Question: Help, I am coding this game, and I keep getting an error that says:
> Thread 1: EXC_BAD_INSTRUCTION (code=EXC_I386_INVOP, subcode=0x0)
Example:

Everything has worked normally until I added code for the trump coin image and the label that says 'Score:'
'''
import UIKit
class ViewController: UIViewController {
//DEFINING VARIABLES
var gameIsRunning = false
var paused = false
var totalCoins = 0
var totalScore = 0
var gameCoins = 0
var gameScore = 0
@IBOutlet var titleCoinsLabel: UILabel!
@IBOutlet var titleScoreLabel: UILabel!
@IBOutlet var titleTrumpCoin: UIImageView!
@IBOutlet var titleScoreRun: UILabel!
@IBOutlet var gameTitle: UILabel!
@IBOutlet var playButton: UIButton!
@IBOutlet var pauseButton: UIButton!
@IBOutlet var pauseView: UIView!
@IBOutlet var resumeButton: UIButton!
@IBOutlet var optionsButton: UIButton!
@IBOutlet var tutorialButton: UIButton!
@IBOutlet var rateApp: UIButton!
@IBOutlet var quitButton: UIButton!
@IBOutlet var tutorialBackButton: UIButton!
@IBOutlet var tutorialView: UIView!
@IBOutlet var titleOptions: UIButton!
@IBOutlet var titleTutorial: UIButton!
@IBOutlet var optionsView: UIView!
@IBOutlet var optionsBack: UIButton!
//WHEN GAME LOADS WHAT TO DO
override func viewDidLoad() {
super.viewDidLoad()
gameIsRunning = false
pauseButton.isHidden = true
pauseButton.isEnabled = false
pauseButton.layer.cornerRadius = 10
pauseButton.alpha = 0.75
pauseView.isHidden = true
pauseView.layer.cornerRadius = 20
tutorialView.isHidden = true
resumeButton.layer.cornerRadius = 8
optionsButton.layer.cornerRadius = 8
tutorialButton.layer.cornerRadius = 8
rateApp.layer.cornerRadius = 8
quitButton.layer.cornerRadius = 8
tutorialBackButton.layer.cornerRadius = 8
optionsView.layer.cornerRadius = 20
optionsBack.layer.cornerRadius = 8
optionsView.isHidden = true
titleCoinsLabel.text = String(totalCoins)
}
override func didReceiveMemoryWarning() {
super.didReceiveMemoryWarning()
// Dispose of any resources that can be recreated.
}
//STARTING GAME
@IBAction func startGame(_ sender: AnyObject) {
if gameIsRunning == false {
gameIsRunning = true
titleCoinsLabel.isHidden = true
titleScoreLabel.isHidden = true
playButton.isHidden = true
playButton.isEnabled = false
gameTitle.isHidden = true
gameTitle.isEnabled = false
pauseButton.isHidden = false
pauseButton.isEnabled = true
titleTutorial.isHidden = true
titleTutorial.isEnabled = false
titleOptions.isHidden = true
titleOptions.isEnabled = false
titleScoreRun.isHidden = true
titleTrumpCoin.isHidden = true
//NOT DEFINED YET
runGame()
}
}
//PAUSE
@IBAction func pauseGame(_ sender: AnyObject) {
paused = true
pauseView.isHidden = false
}
//RESUME
@IBAction func resumeGame(_ sender: AnyObject) {
paused = false
pauseView.isHidden = true
}
//VIEW OPTIONS
@IBAction func optionsView(_ sender: AnyObject) {
optionsView.isHidden = false
pauseView.isHidden = true
}
@IBAction func titleOptionsView(_ sender: AnyObject) {
optionsView.isHidden = false
}
//BACK FROM OPTIONS
@IBAction func optionsBack(_ sender: AnyObject) {
optionsView.isHidden = true
if (paused == true) {
pauseView.isHidden = false
} else {
pauseView.isHidden = true
}
}
//OPTIONS TWEAKS
@IBAction func gameVolumeSlider(_ sender: AnyObject) {
}
@IBAction func musicVolumeSlider(_ sender: AnyObject) {
}
//VIEW TUTORIAL
@IBAction func tutorialView(_ sender: AnyObject) {
pauseView.isHidden = true
tutorialView.isHidden = false
}
@IBAction func titleTutorial(_ sender: AnyObject) {
tutorialView.isHidden = false
}
//BACK FROM TUTORIAL
@IBAction func backTutorial(_ sender: AnyObject) {
tutorialView.isHidden = true
if (paused == true) {
pauseView.isHidden = false
} else {
pauseView.isHidden = true
}
}
//RATE APP
@IBAction func rateApp(_ sender: AnyObject) {
}
//QUIT GAME
@IBAction func quitGame(_ sender: AnyObject) {
titleScoreLabel.isHidden = false
titleCoinsLabel.isHidden = false
pauseButton.isHidden = true
pauseView.isHidden = true
gameTitle.isHidden = false
gameTitle.isEnabled = true
playButton.isHidden = false
playButton.isEnabled = true
titleTutorial.isHidden = false
titleTutorial.isEnabled = true
titleOptions.isHidden = false
titleOptions.isEnabled = true
titleScoreRun.isHidden = true
titleScoreRun.isHidden = false
titleTrumpCoin.isHidden = false
titleScoreLabel.text = String(gameScore)
titleCoinsLabel.text = String(totalCoins)
totalScore = totalScore + gameScore
gameScore = 0
totalCoins = totalCoins + gameCoins
gameCoins = 0
}
//RECOGNIZING SWIPES
@IBAction func swipeRight(_ sender: AnyObject) {
if (gameIsRunning == true) {
}
}
@IBAction func swipeLeft(_ sender: AnyObject) {
if (gameIsRunning == true) {
}
}
@IBAction func press(_ sender: AnyObject) {
}
//FUNCTIONS TO RUN GAME
func runGame() {
}
}
'''
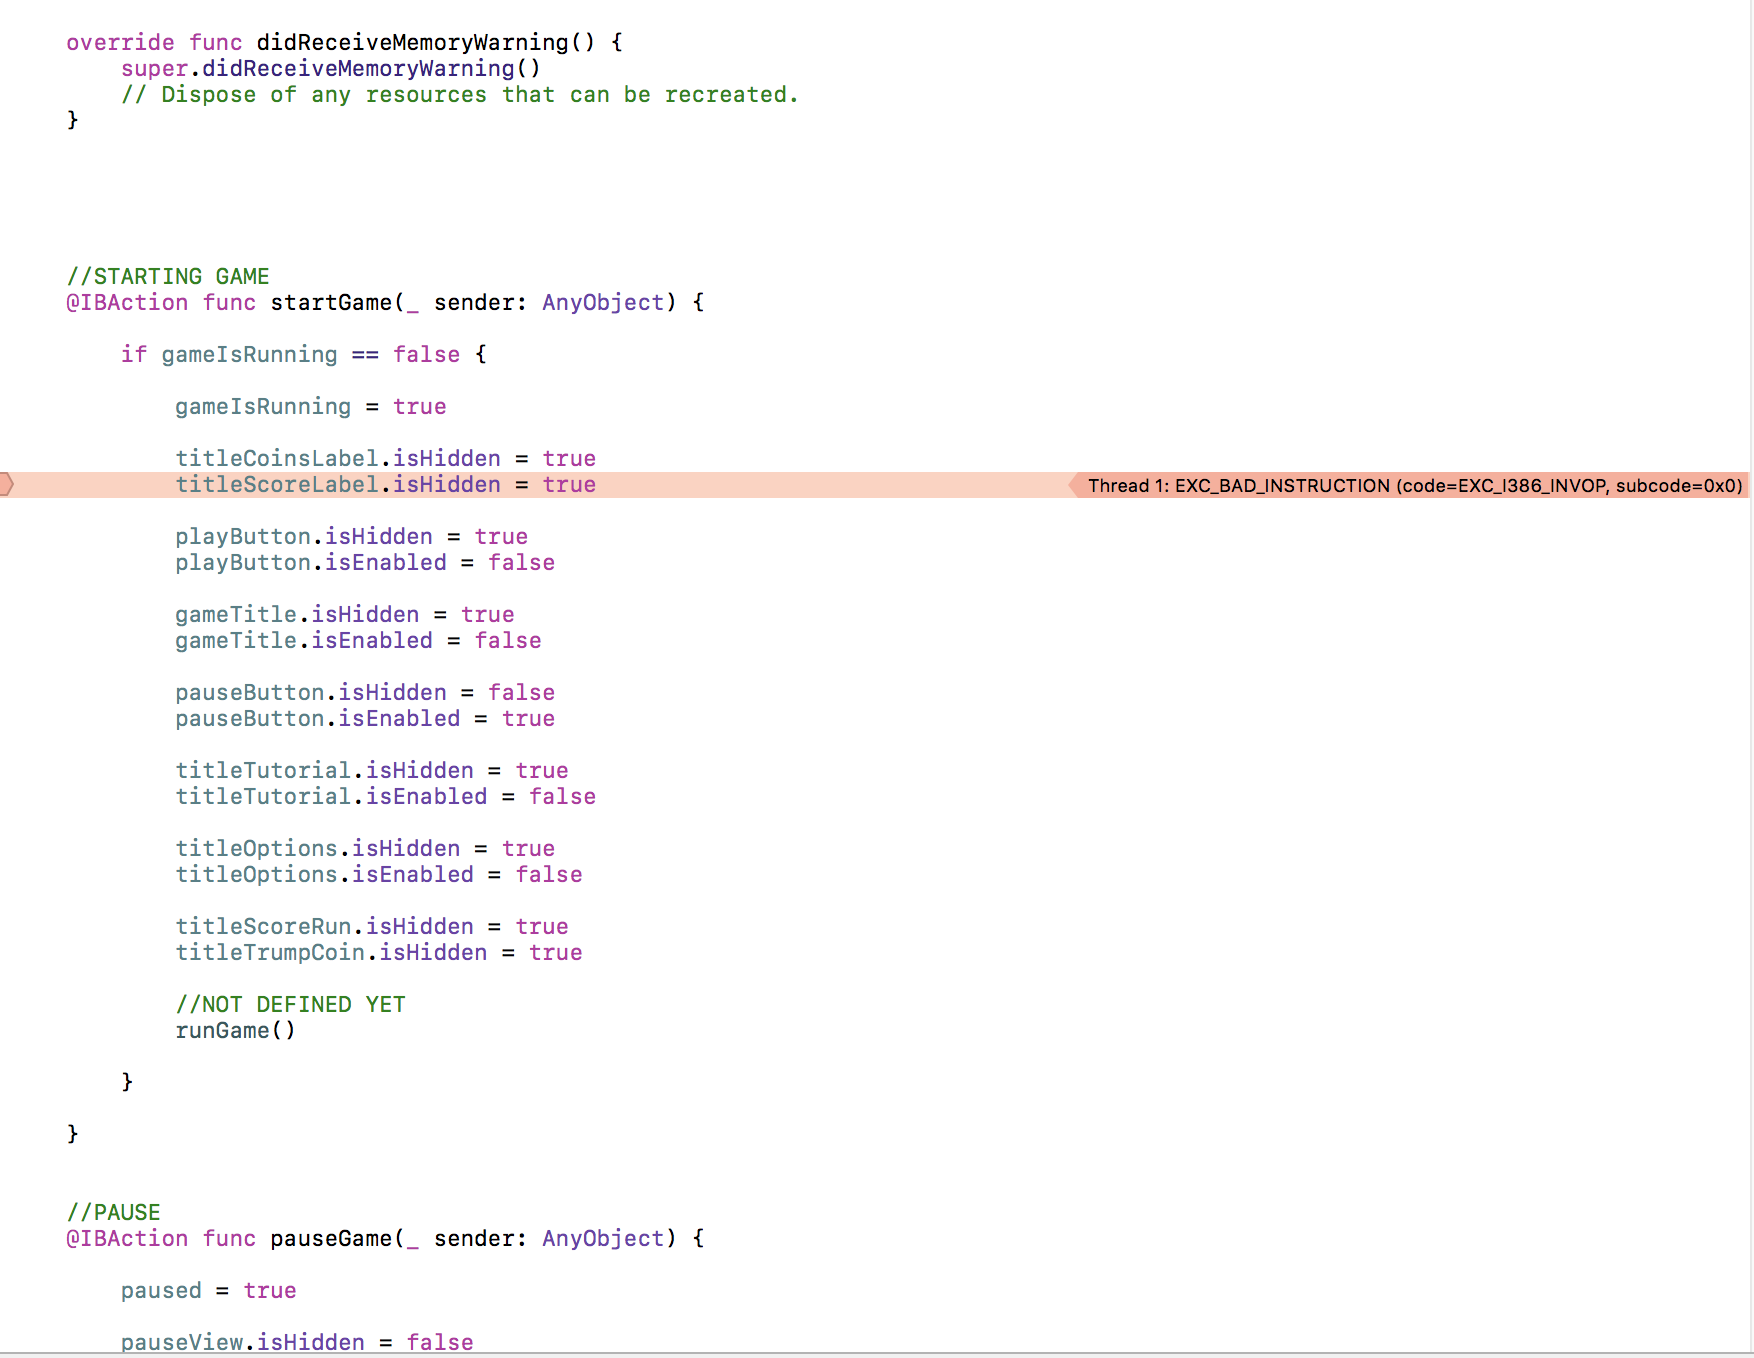
Answer: It would appear that you have not hooked up the 'titleScoreLabel' outlet correctly. Double check that in Interface Builder.